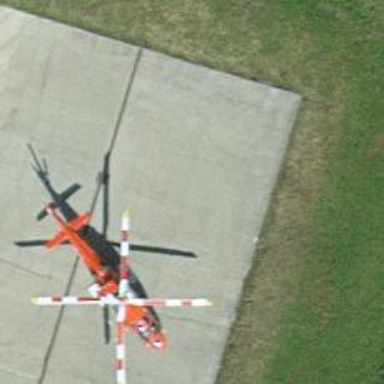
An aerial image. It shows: Image of helipad at airport.